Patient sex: F
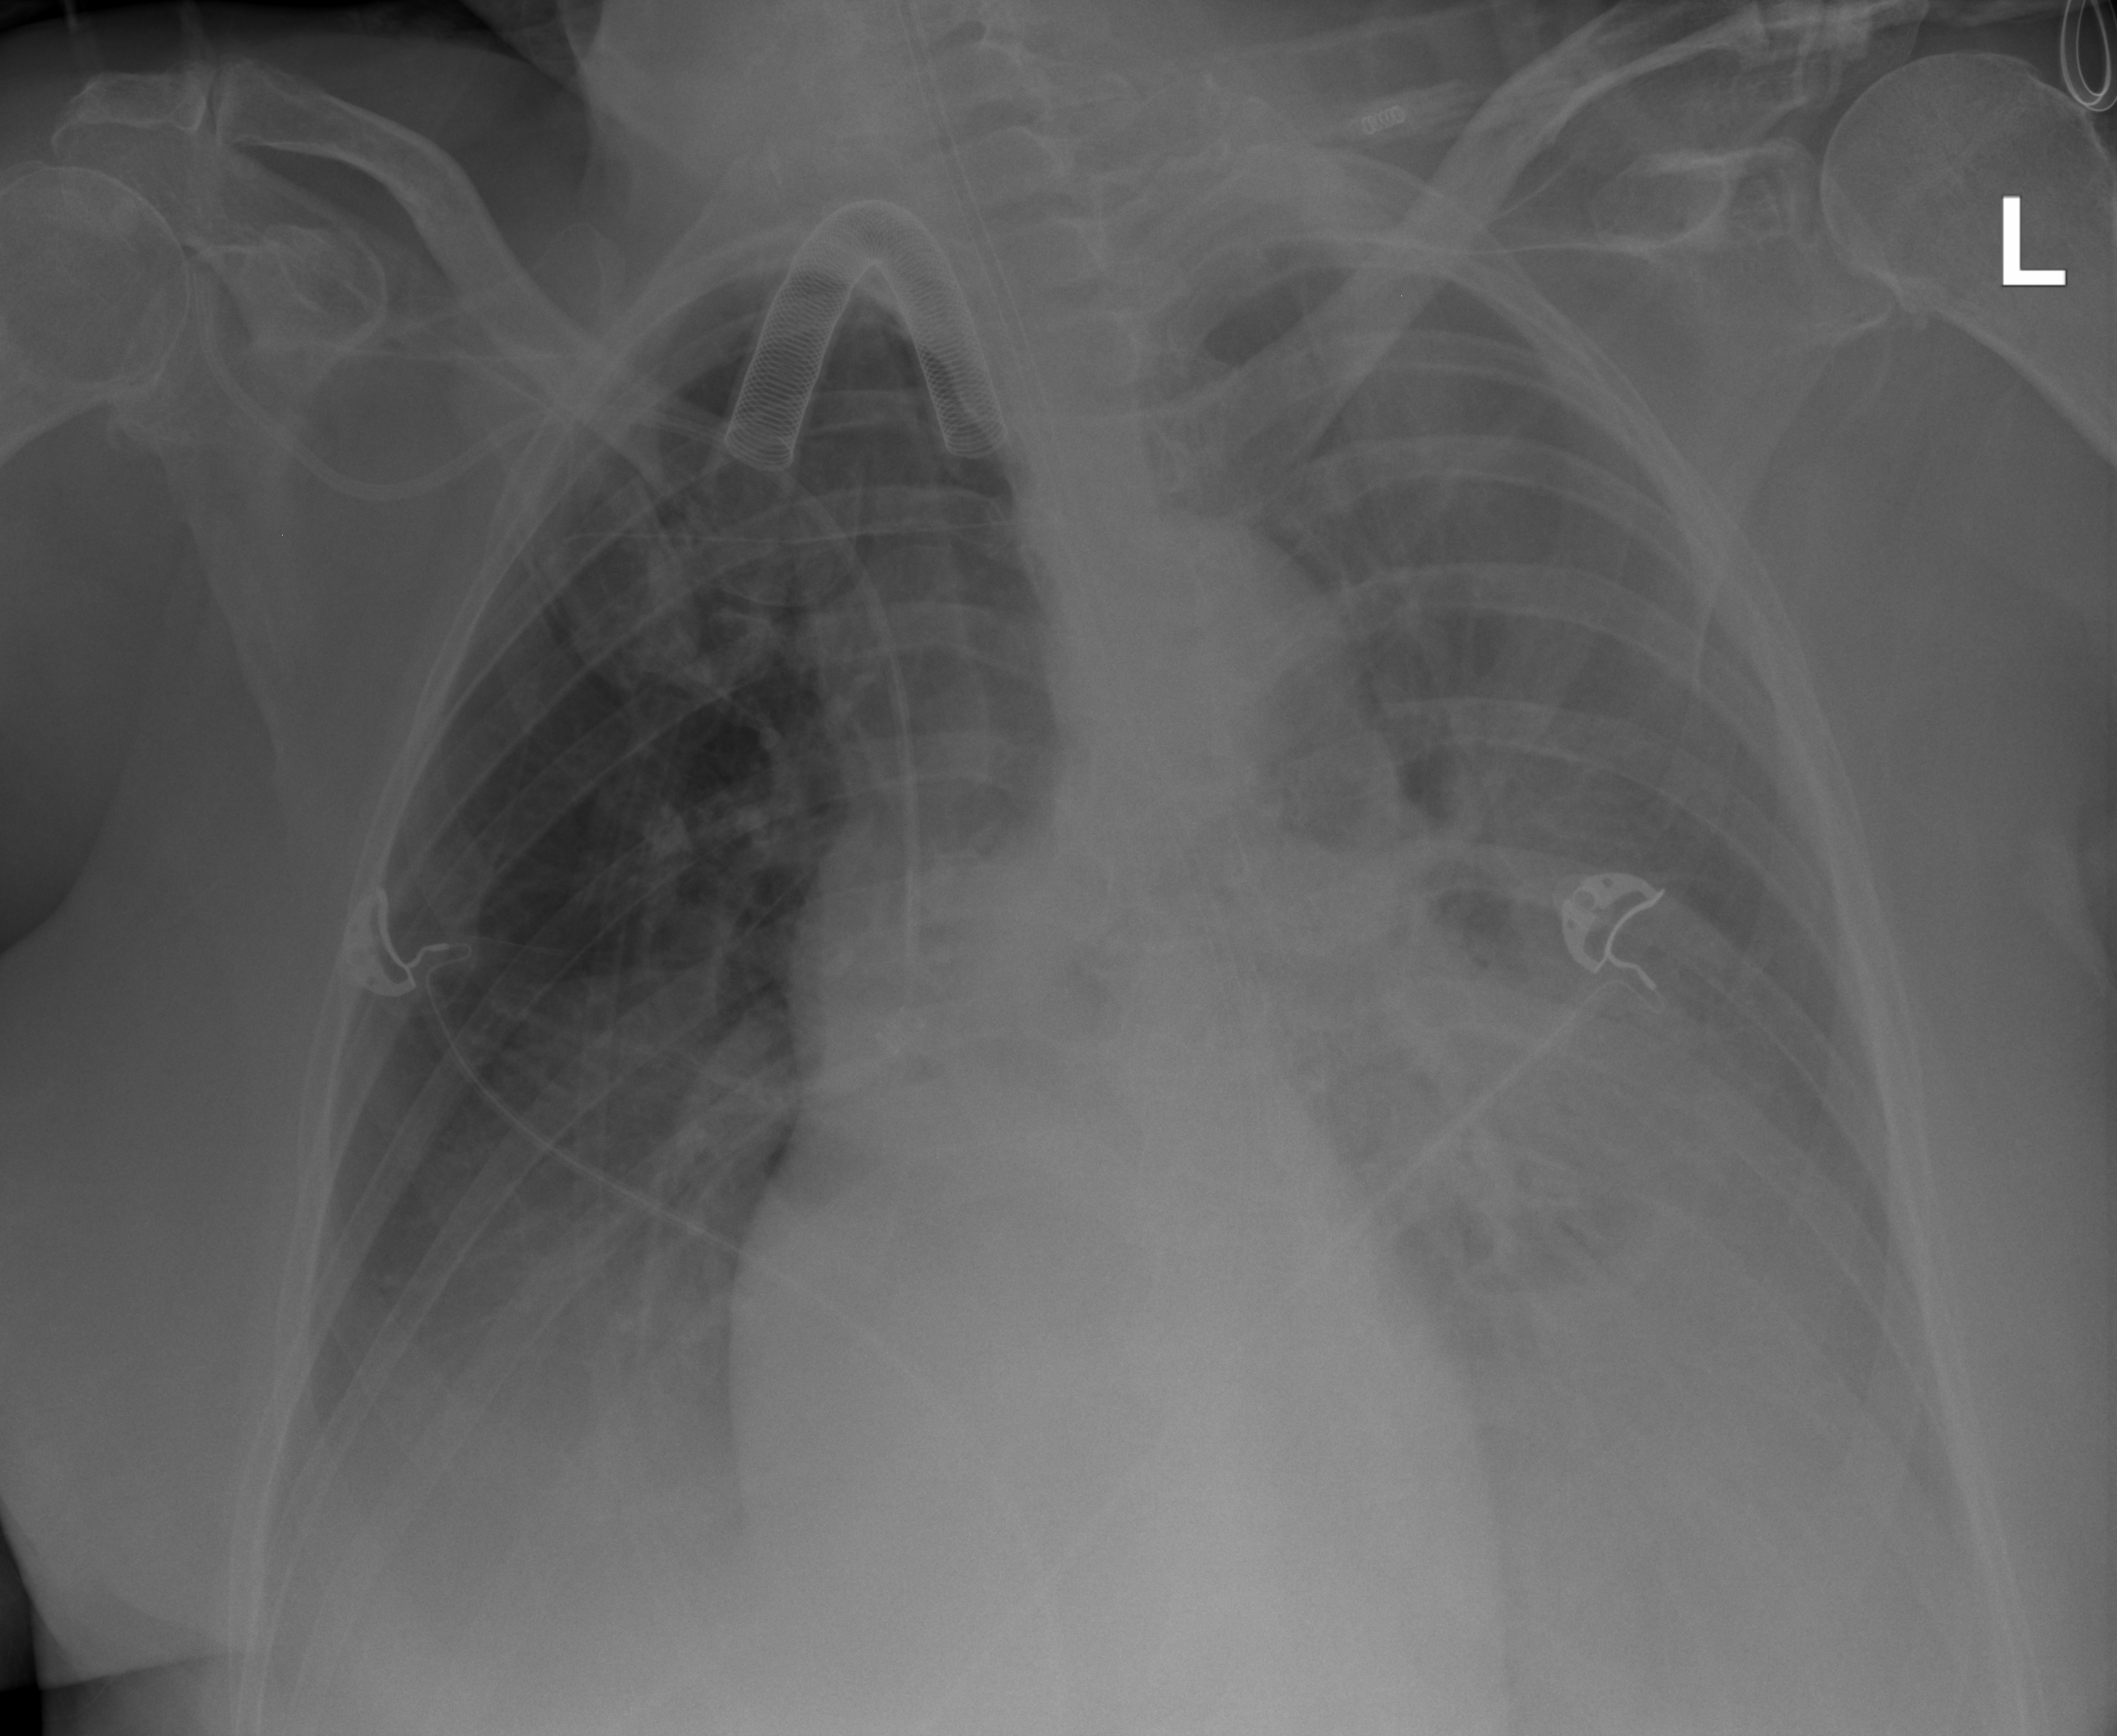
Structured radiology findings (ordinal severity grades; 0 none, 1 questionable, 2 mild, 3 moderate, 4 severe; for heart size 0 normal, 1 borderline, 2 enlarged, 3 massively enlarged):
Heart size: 0
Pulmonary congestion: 0
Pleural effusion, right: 3
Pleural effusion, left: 3
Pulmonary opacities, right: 0
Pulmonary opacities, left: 0
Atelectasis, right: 2
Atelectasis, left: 2